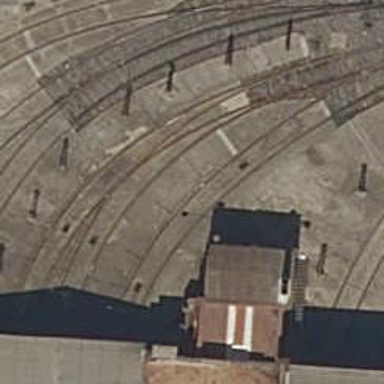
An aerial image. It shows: Yard with electrified contact line.